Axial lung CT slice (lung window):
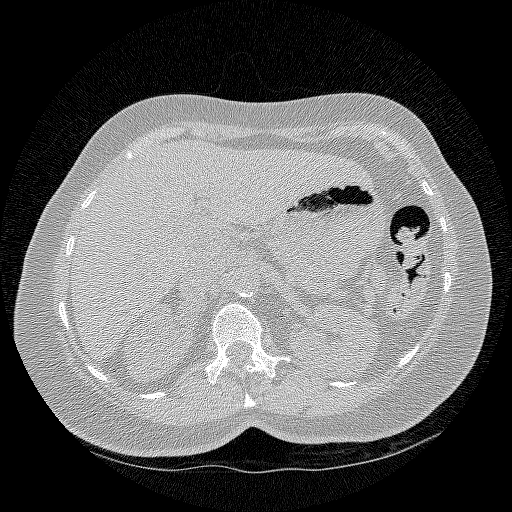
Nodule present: no